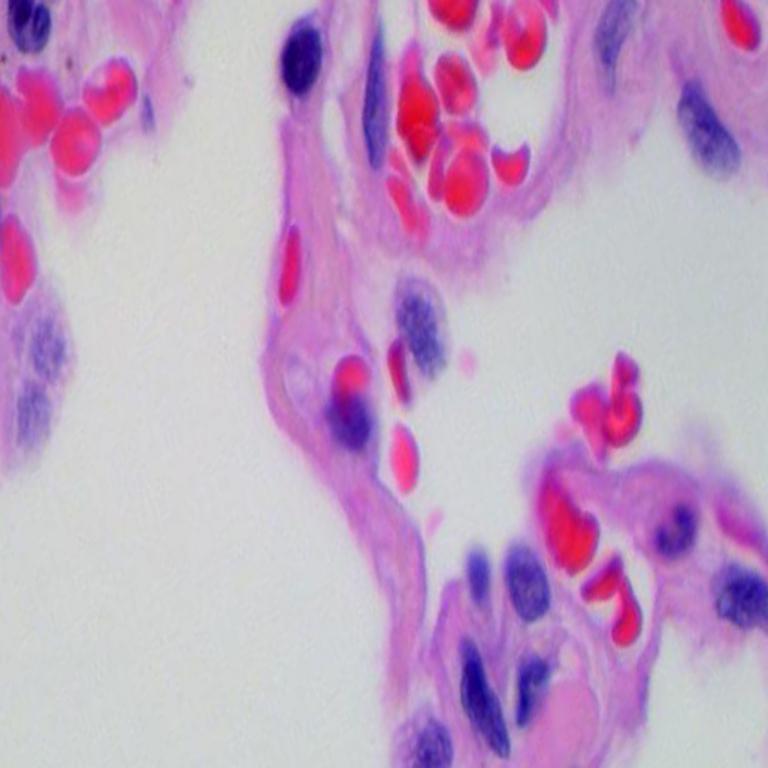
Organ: lung
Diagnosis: benign